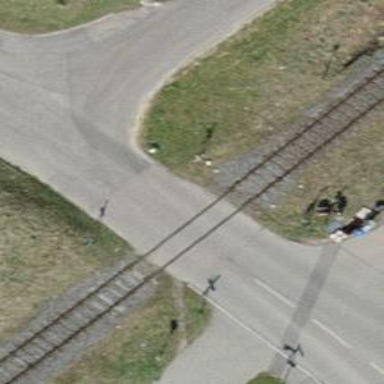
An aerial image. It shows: Level crossing along the railway.